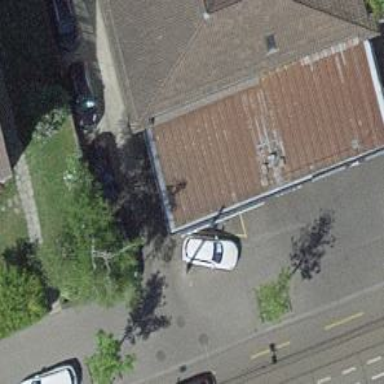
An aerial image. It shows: Charging station.